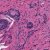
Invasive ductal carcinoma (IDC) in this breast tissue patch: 1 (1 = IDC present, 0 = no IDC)